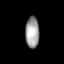
Tissue: lung
Cell type: T cells
Senescence score: 0.5555
Nuclear area (px): 425
Mean DAPI intensity: 157.144